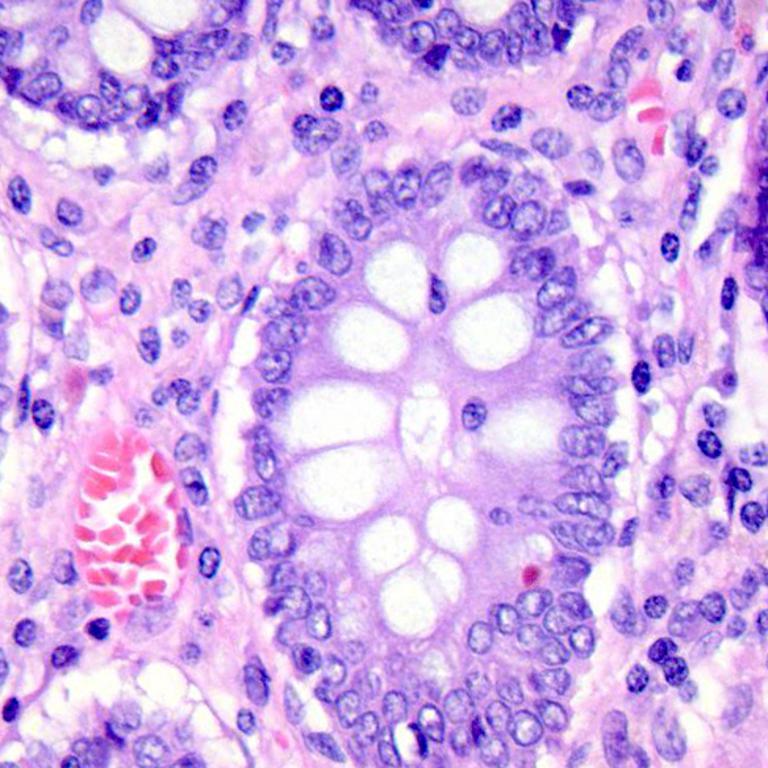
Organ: colon
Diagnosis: benign